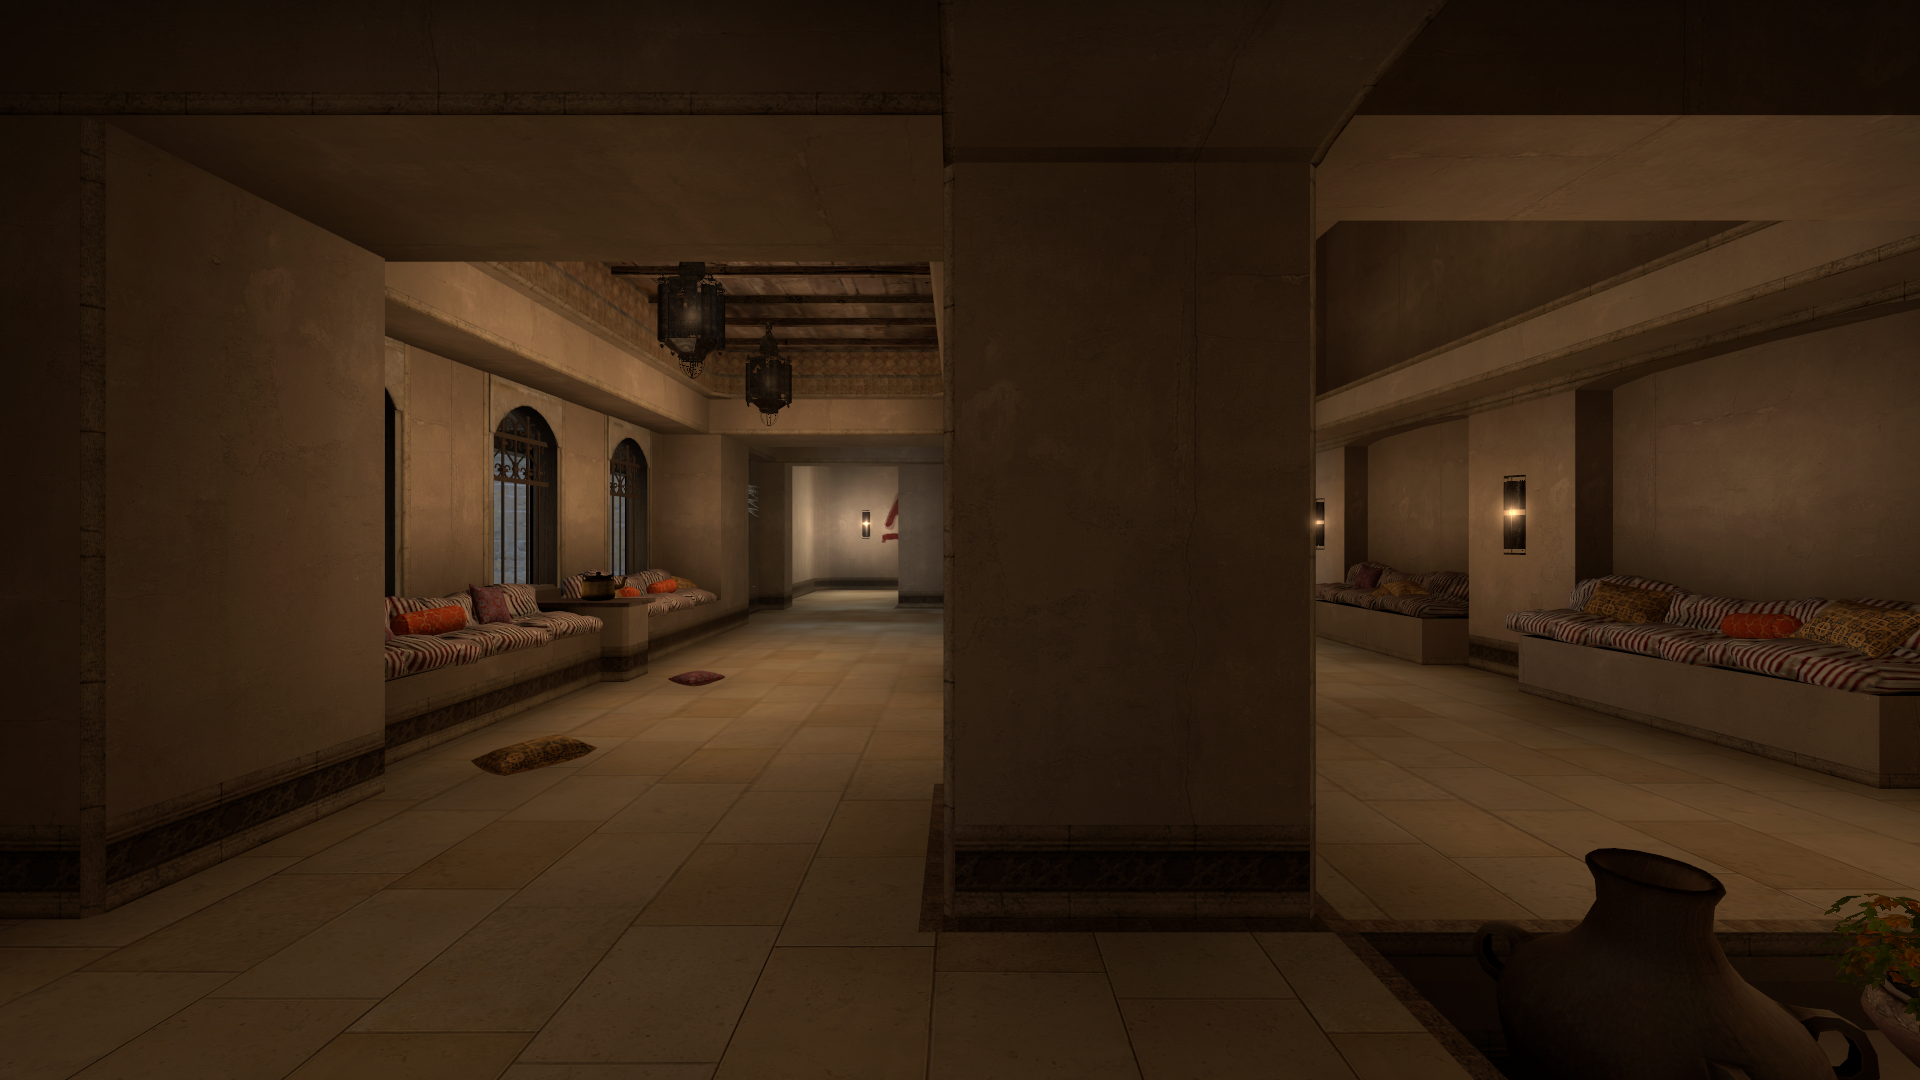
Map: de_mirage